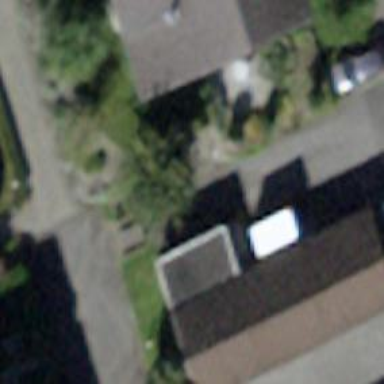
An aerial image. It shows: Group of garages.